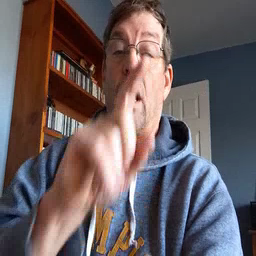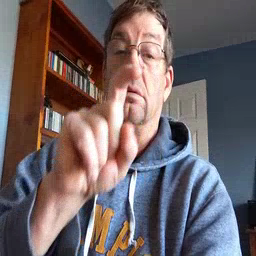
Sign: closet